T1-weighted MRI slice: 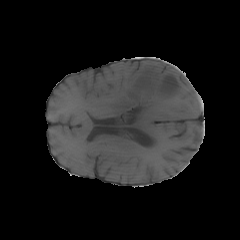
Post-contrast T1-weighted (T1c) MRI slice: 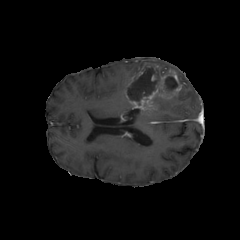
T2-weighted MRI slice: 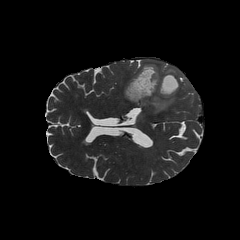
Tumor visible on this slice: yes